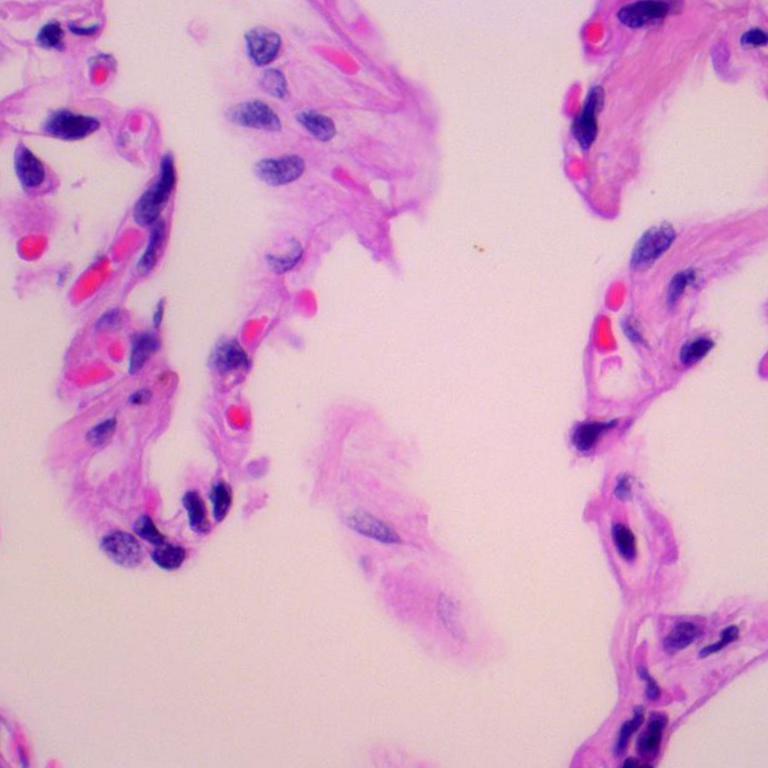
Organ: lung
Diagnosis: benign